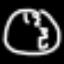
Label: clock